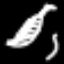
Label: leaf